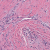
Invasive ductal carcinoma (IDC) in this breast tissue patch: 0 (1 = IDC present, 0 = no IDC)